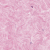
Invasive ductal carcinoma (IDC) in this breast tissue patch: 0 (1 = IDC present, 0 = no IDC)